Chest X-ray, AP view. Patient: 39 years old, sex F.
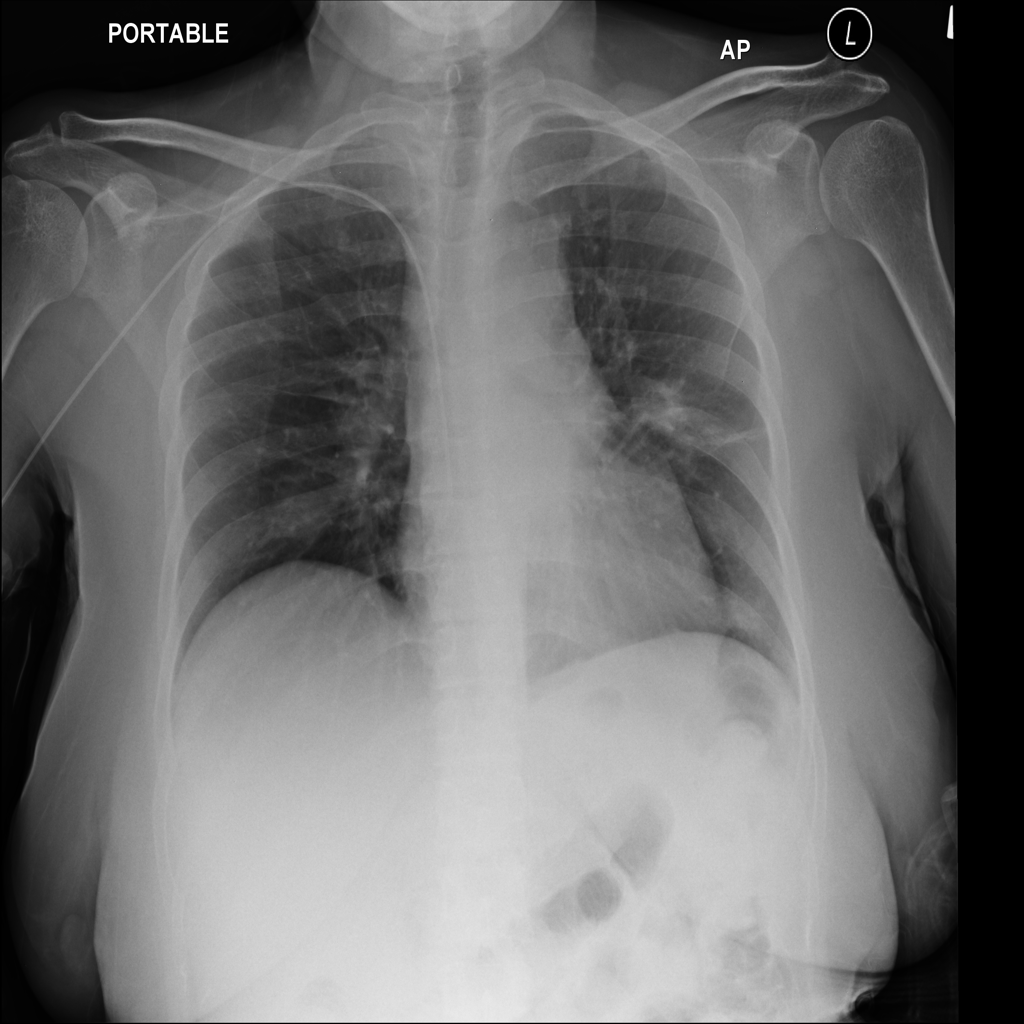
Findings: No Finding